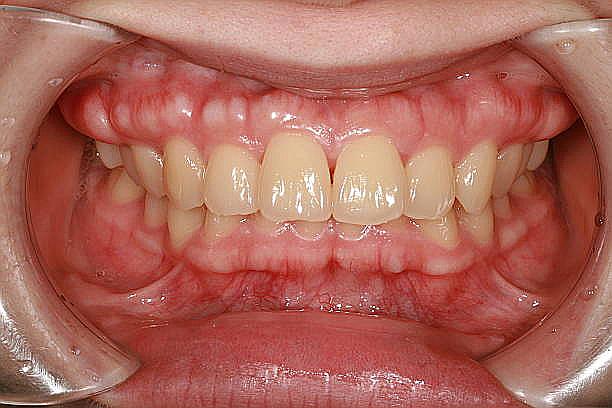
Condition: Gingivitis